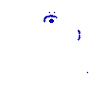
Particle: electron